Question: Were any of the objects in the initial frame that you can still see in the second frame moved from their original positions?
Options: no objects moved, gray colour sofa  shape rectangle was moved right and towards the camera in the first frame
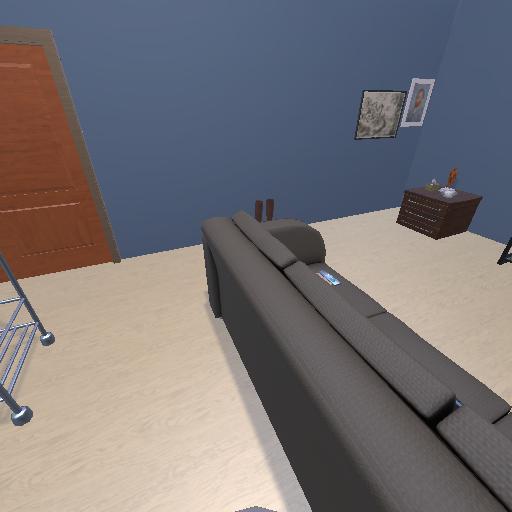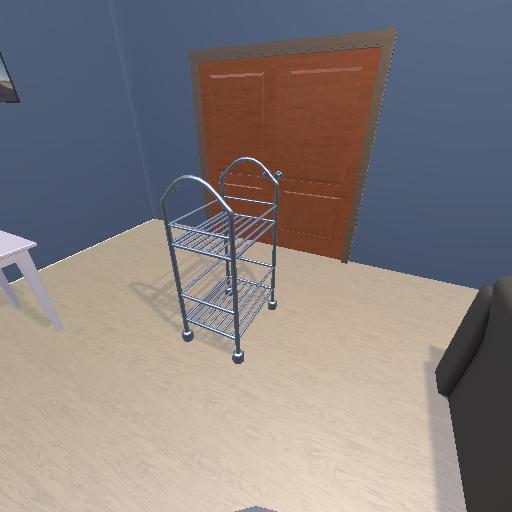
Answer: no objects moved